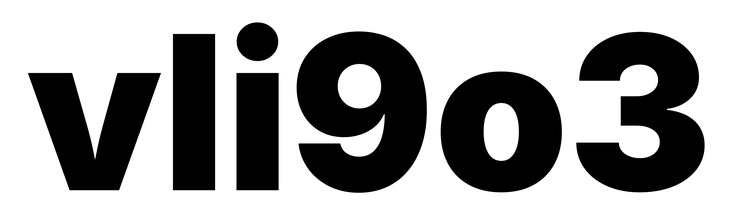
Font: Inter_Black